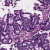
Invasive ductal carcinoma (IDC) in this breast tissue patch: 1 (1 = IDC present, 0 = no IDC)